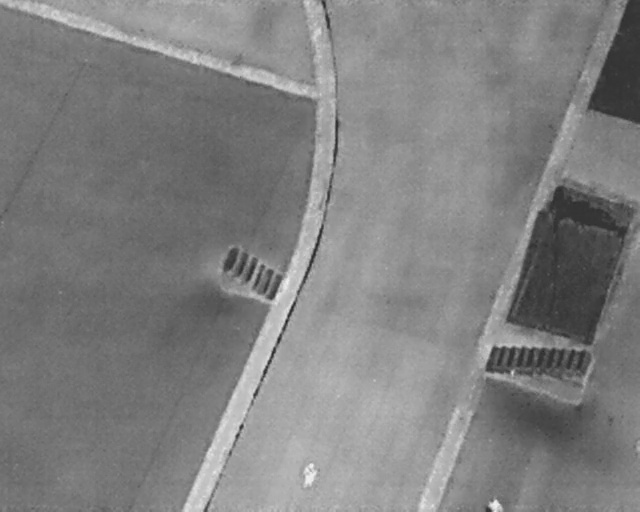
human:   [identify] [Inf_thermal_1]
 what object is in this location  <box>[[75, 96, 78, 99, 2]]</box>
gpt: <ref>1 medium person at the bottom right</ref>